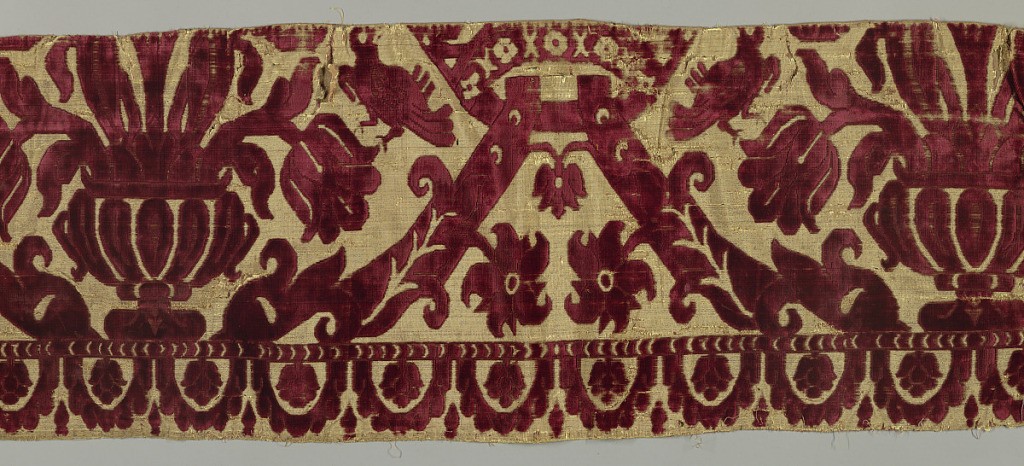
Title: Fragments
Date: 17th century
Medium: silk Technique: cut and uncut supplementary warp pile (velvet)
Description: Two long panels of velvet, cut and uncut, showing a horizontal pattern of a vase with flowers, a stylized crown and confronted birds, in dark red on a yellow ground.